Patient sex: F
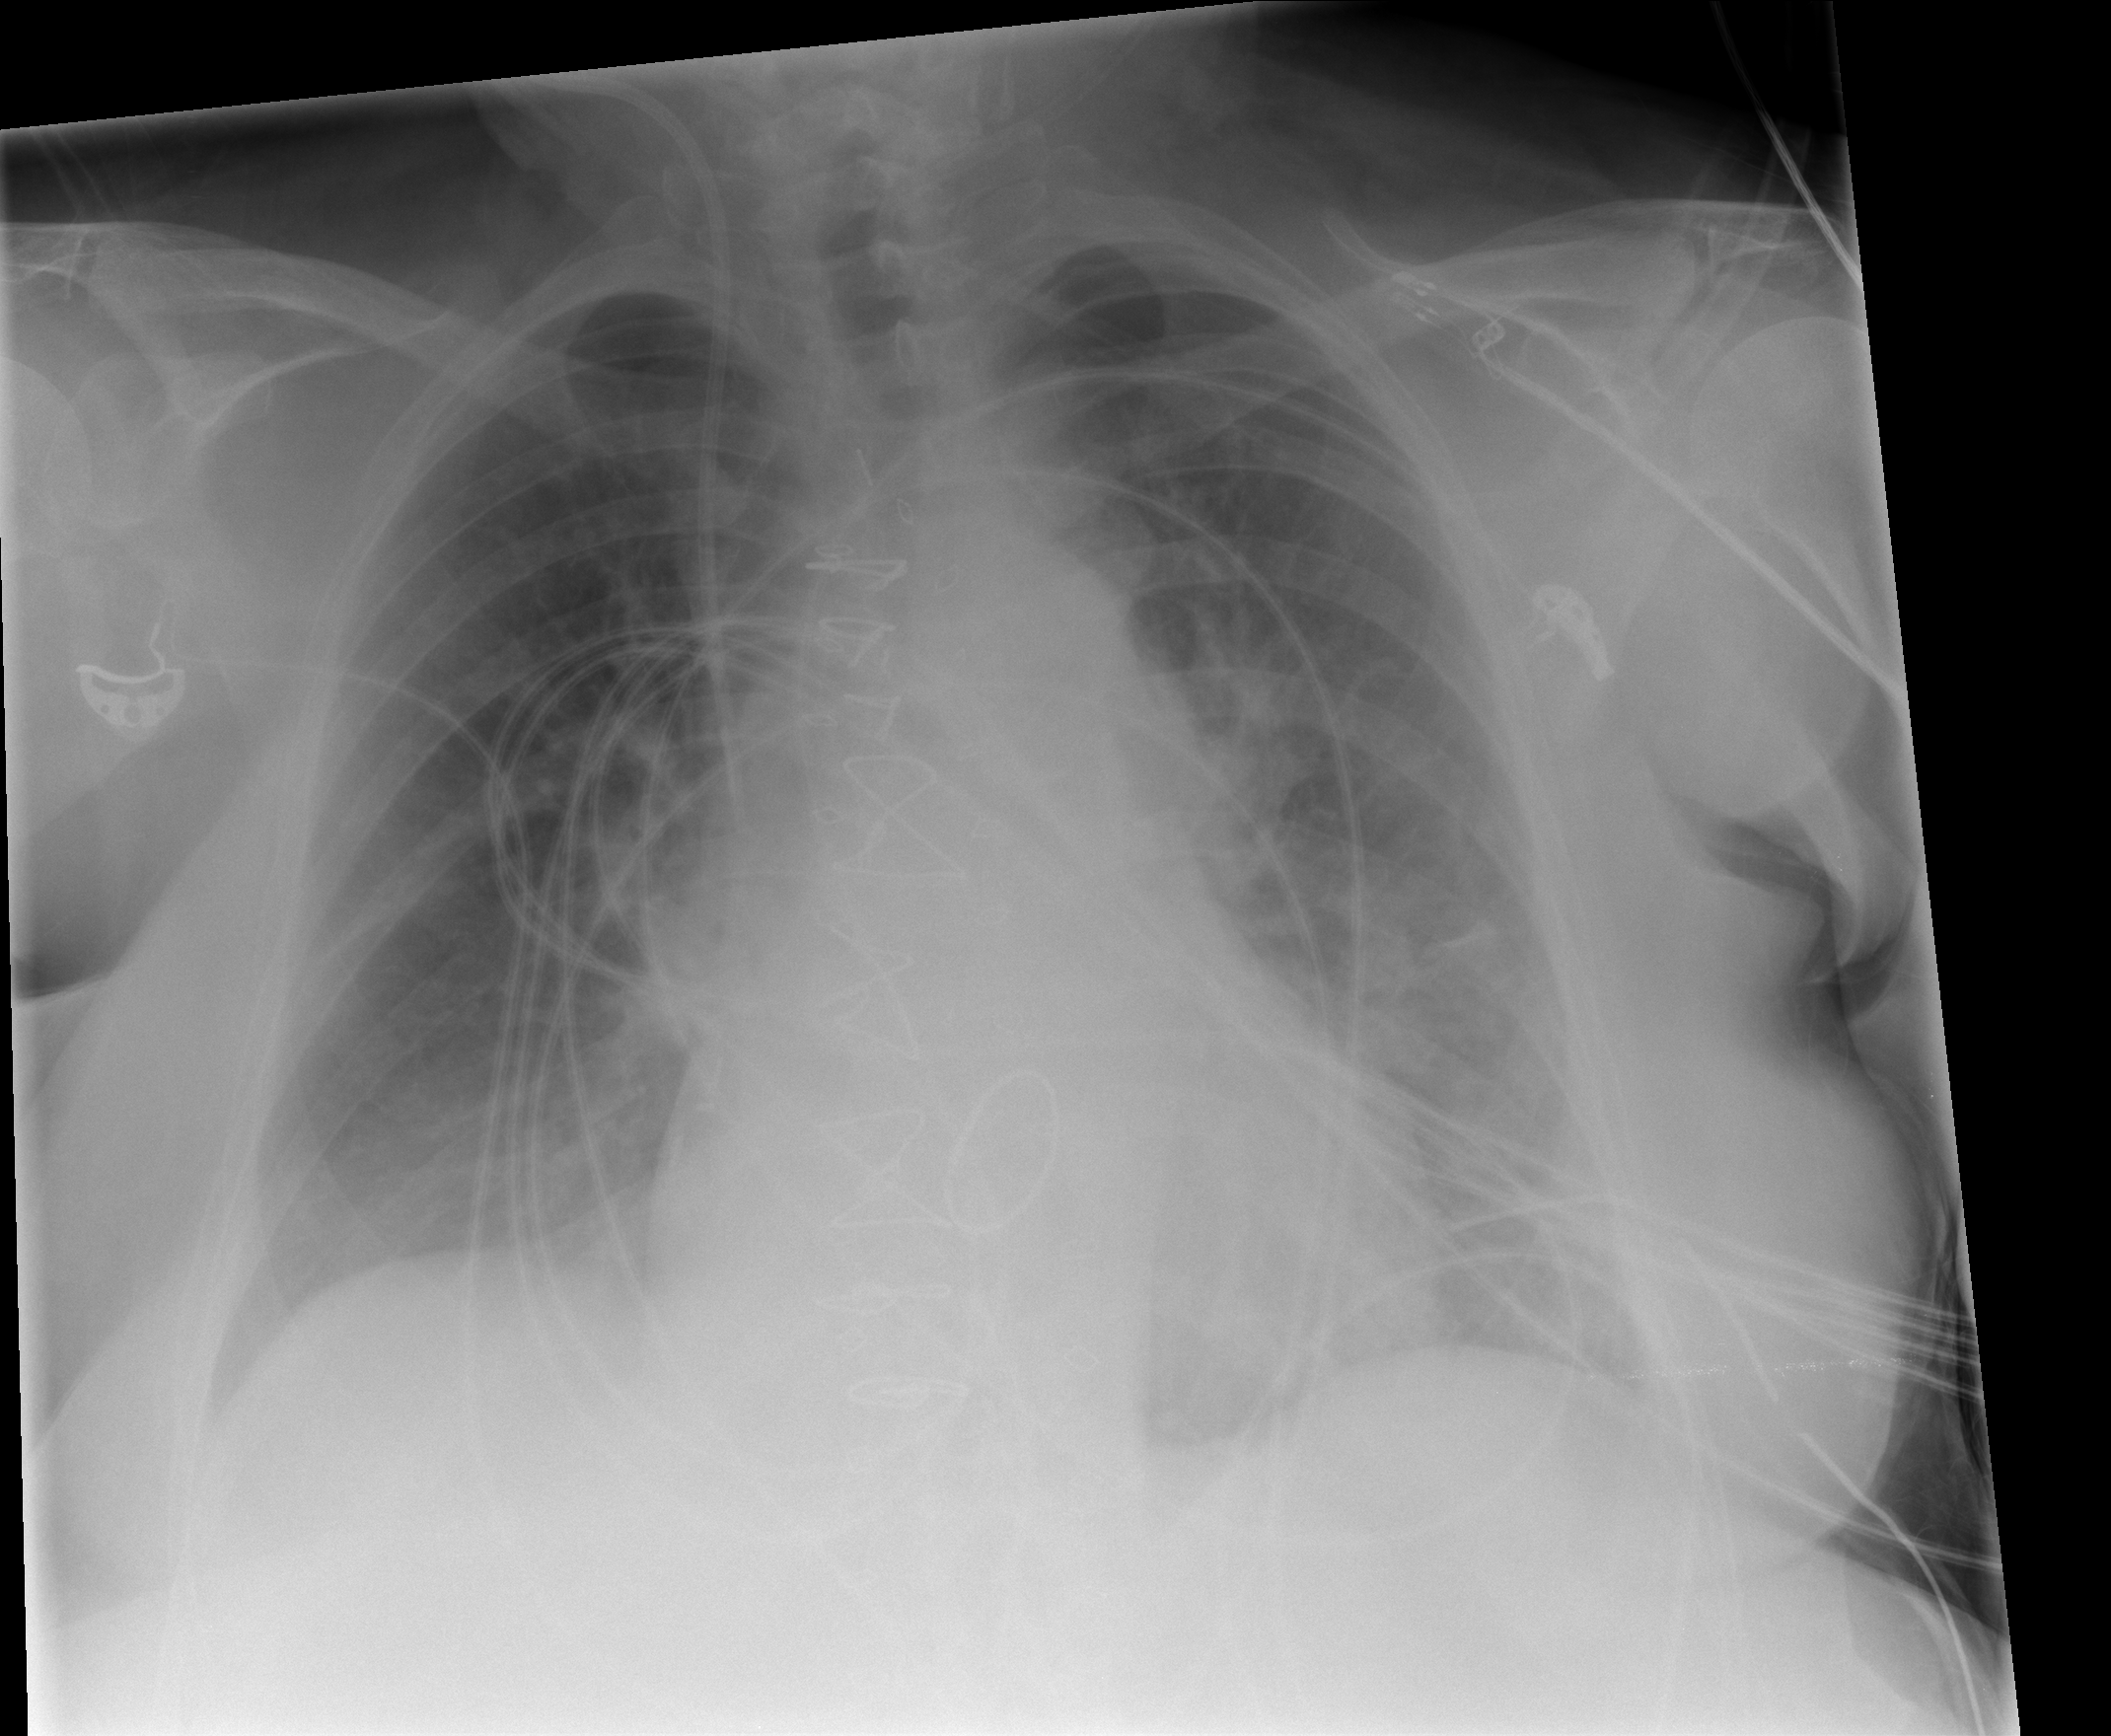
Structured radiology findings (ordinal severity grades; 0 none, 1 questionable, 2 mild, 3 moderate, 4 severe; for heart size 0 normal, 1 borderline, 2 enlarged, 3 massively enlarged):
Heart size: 0
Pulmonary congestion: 0
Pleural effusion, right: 0
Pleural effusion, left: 2
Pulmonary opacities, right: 0
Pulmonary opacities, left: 2
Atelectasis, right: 2
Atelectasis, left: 2